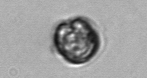
Label: Dinophyceae